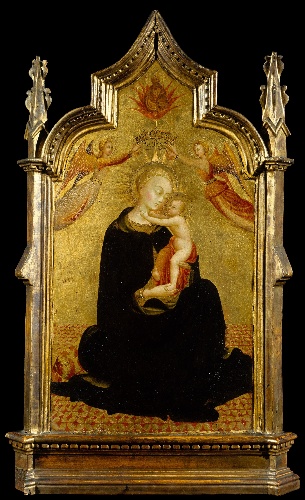
Title: Madonna and Child with Angels
Artist: Sassetta (Stefano di Giovanni)
Artist bio: Italian, Siena or Cortona ca. 1400–1450 Siena
Date: ca. 1445–50
Object type: Painting
Classification: Paintings
Medium: Tempera on wood, gold ground
Dimensions: Overall, with shaped top and engaged (modern) frame, 31 3/4 x 19 3/4 in. (80.6 x 50.2 cm); painted surface 25 1/8 x 13 1/2 in. (63.8 x 34.3 cm)
Department: European Paintings
Credit line: Gift of George Blumenthal, 1941
Accession year: 1941
Repository: Metropolitan Museum of Art, New York, NY
Tags: Madonna and Child|Angels